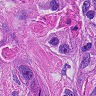
Metastatic tissue present: yes